Question:
Here I have attached my code. I want to make above graph responsive on window resize. Please give me a solution as early as possible.
'''
Highcharts.chart('containerChart', {
chart: {
type: 'bar',
marginLeft: 0,
marginTop: 100
},
title: {
text: 'Reject Category',
align: 'left',
x: 30,
y: 35,
style: {
color: '#666666',
fontWeight: 'normal',
fontSize: 12,
fontFamily: 'Lucida Grande,Lucida Sans Unicode, Arial, Helvetica, sans-serif',
}
},
tooltip: {
enabled: false,
valueSuffix: ' %',
}
},
exporting: {
enabled: false,
},
credits: {
enabled: false,
},
plotOptions: {
bar: {
dataLabels: {
enabled: false
},
},
series: {
pointWidth: 25,
}, states: {
hover: {
enabled: false
}
}
},
},
xAxis: [{
categories: arrcategory,
width: 100,
left: 140,
height: 34 * ctglength,
lineWidth: 0,
minorGridLineWidth: 0,
minorTickLength: 0,
// tickLength: 0,
title: {
text: null,
},
labels: {
overflow: 'justify',
enabled: true,
style: {
fontWeight: 'bold',
}
},
gridLineWidth: 0
}, {
categories: true,
linkedTo: 0,
width: 100,
height: 34 * ctglength,
left: 358,
visible: false
}],
yAxis: [{
min: 0,
max: 100,
width: 400,
left: 140,
//gridLineWidth: 0,
labels: {
overflow: 'justify',
enabled: false
},
title: {
text: '# of Transactions',
"textAlign": 'right',
"rotation": 0,
x: 15,
y: -310
},
}, {
min: 0,
max: 100,
left: 700,
width: 400,
// gridLineWidth: 0,
labels: {
overflow: 'justify',
enabled: false
},
title: {
text: '$ in Premium',
"textAlign": 'right',
"rotation": 0,
x: 10,
y: -330
},
}],
series: [{
data: arrdata1,
color: '#E95E4F',
showInLegend: false,
//enableMouseTracking: false,
dataLabels: {
overflow: false,
enabled: true,
crop: false,
}, {
data: arrdata2,
color: '#E95E4F',
showInLegend: false,
//enableMouseTracking: false,
dataLabels: {
overflow: false,
enabled: true,
crop: false,
},
yAxis: 1,
xAxis: 1
}]
});
'''
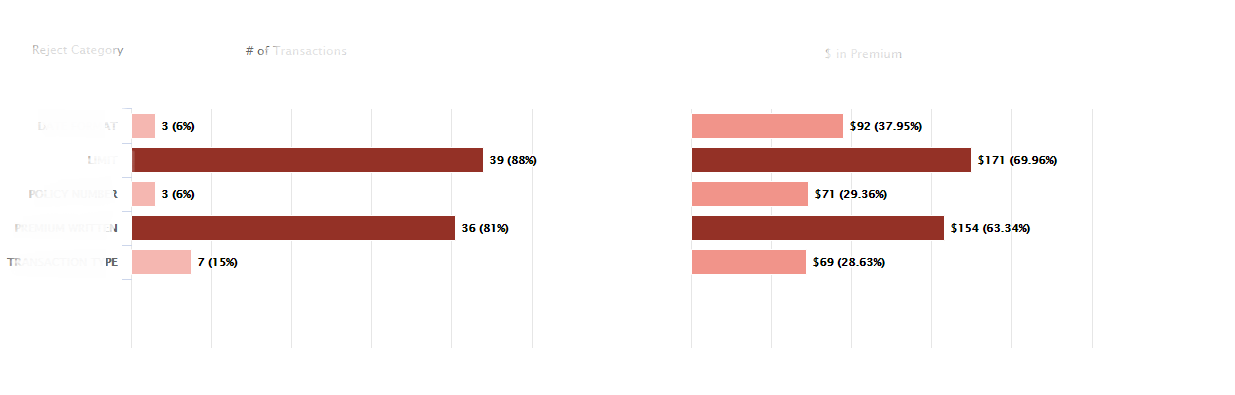
Answer: try to setSize the Chart in window.onresize ,
set ur chart in a var and set the height and width getting the input values
'''
myChart= Highcharts.chart....your chart config function
window.onresize = function () {
var w = window.innerWidth;
var h = window.innerHeight;
myChart.setSize(w, h);
}
'''
<URL>